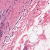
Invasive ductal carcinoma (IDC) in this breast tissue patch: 0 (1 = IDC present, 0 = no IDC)